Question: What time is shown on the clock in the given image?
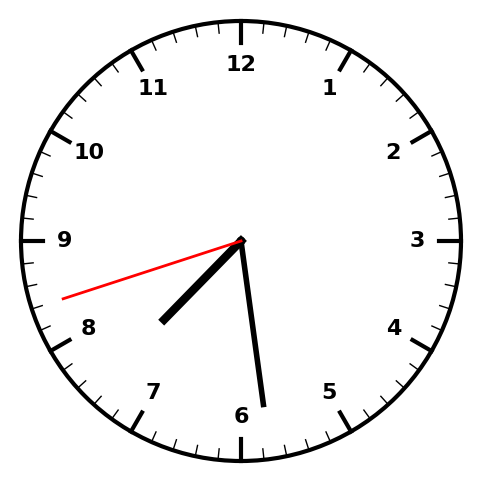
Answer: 07:28:42